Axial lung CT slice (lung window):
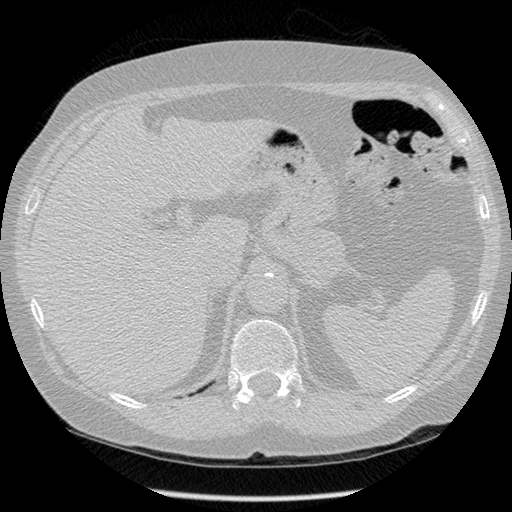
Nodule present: no